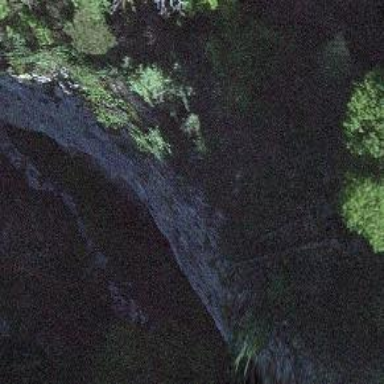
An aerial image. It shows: Natural cliff.